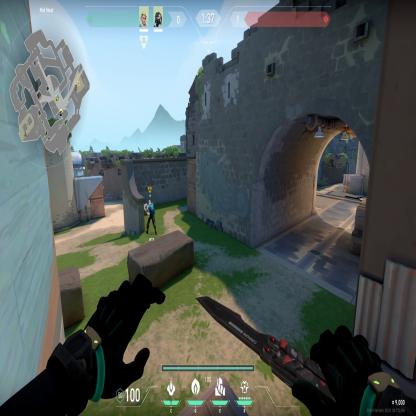
Label: teammate